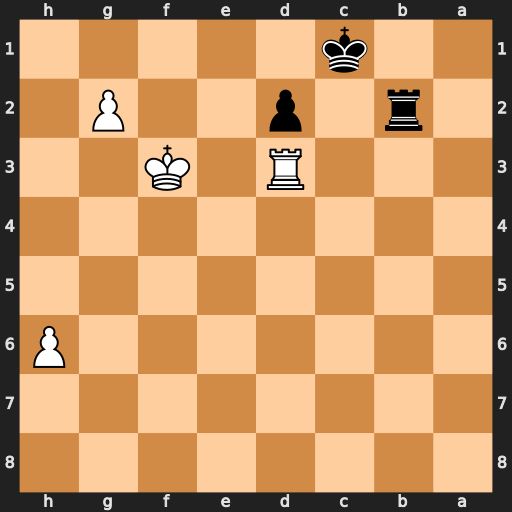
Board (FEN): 8/8/7P/8/8/3R1K2/1r1p2P1/2k5
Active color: b
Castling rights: -
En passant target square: -
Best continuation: Rb3 Rxb3 d1=Q+